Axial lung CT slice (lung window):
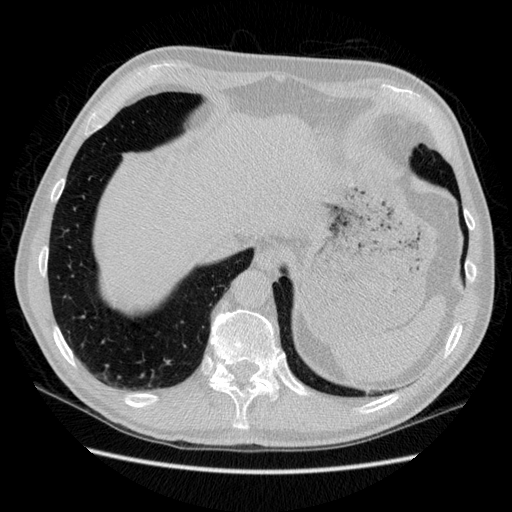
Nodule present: no